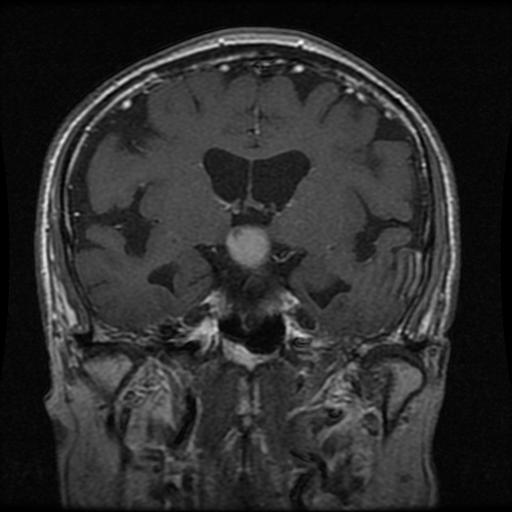
Label: pituitary